Field crop: maize
Growth stage: 2
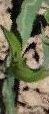
Species: maize